Question: I added a page-break to my spreadsheet but now I want some more lines at the top of page . I want to remove the page break as part of doing this.
How do I remove the existing page break (that I had added before)?
I've gone through all the menus and options and I can't find a thing. I've tried adding the new lines for page 2 in several places but they keep falling into page 1. I want new lines at line 22 but on page 2.
Screenshot showing pagebreak I am trying to remove (blue line):

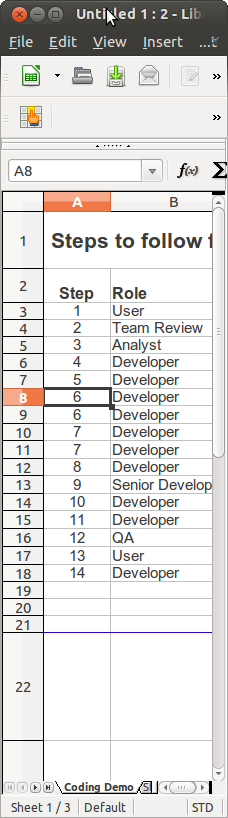
Answer: Go to
'''
[Edit],[Delete Page Break]
'''
This is the 5th item from the bottom
Note from Michael: You need to be on the FIRST row of page 2 for the 'delete page break - row' to NOT be grayed out!